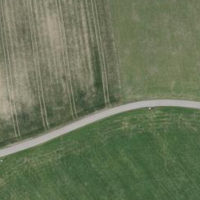
EUNIS habitat code: 52
Species observed at this site:
Medicago sativa